Chest X-ray:
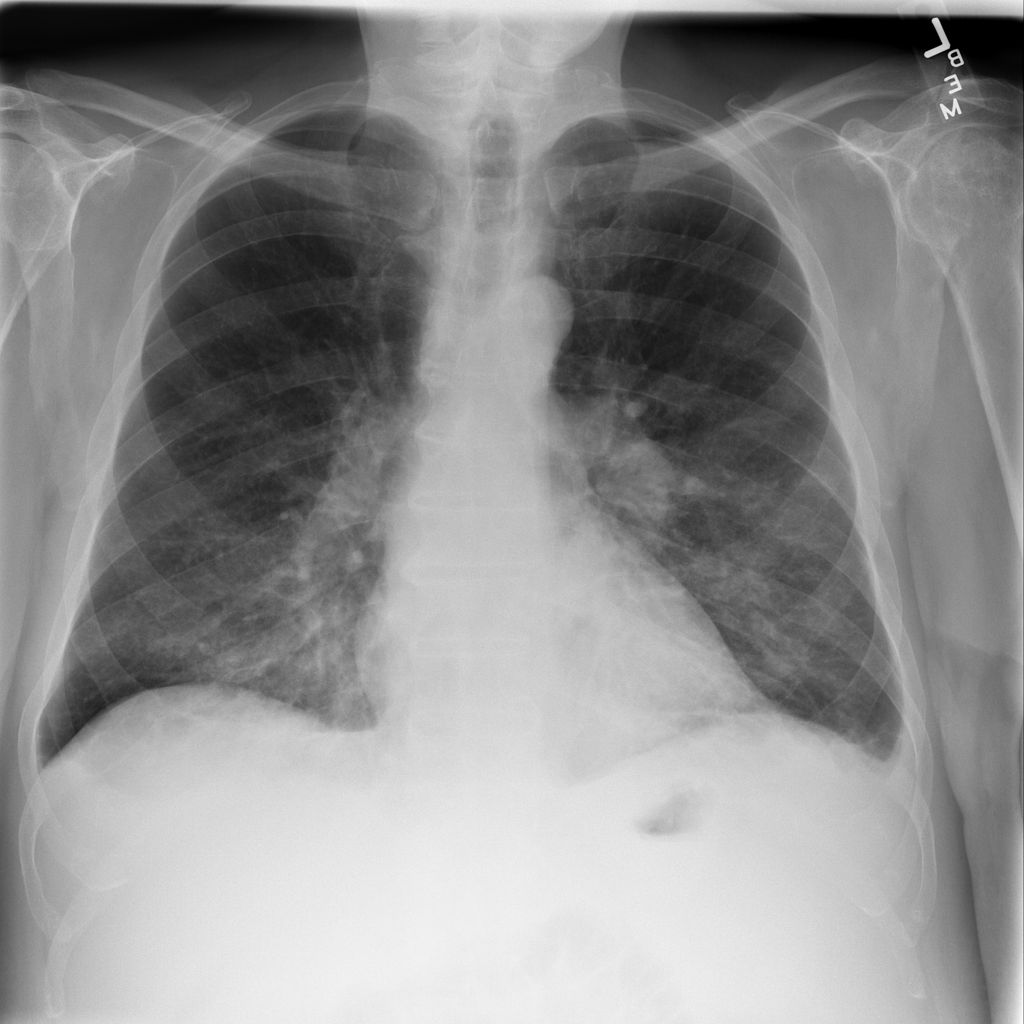
Findings: Consolidation, Effusion
No abnormal finding: no